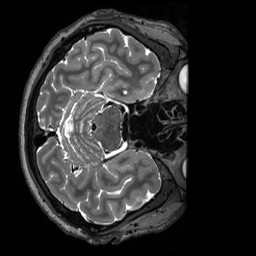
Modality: T2w
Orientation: axial
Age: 23
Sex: male
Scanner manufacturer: siemens
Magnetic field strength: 3 T
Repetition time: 3.2 s
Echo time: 0.563 s